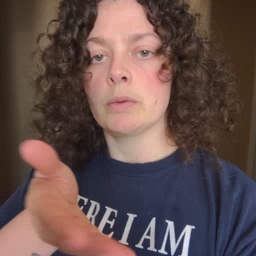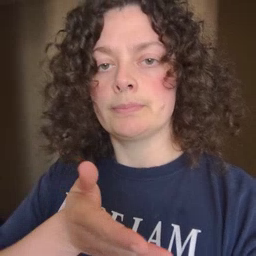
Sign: where